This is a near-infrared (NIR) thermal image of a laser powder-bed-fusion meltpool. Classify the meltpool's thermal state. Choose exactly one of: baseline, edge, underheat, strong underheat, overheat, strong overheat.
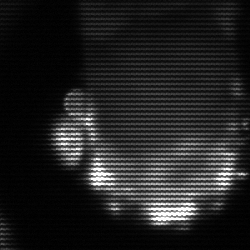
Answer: baseline